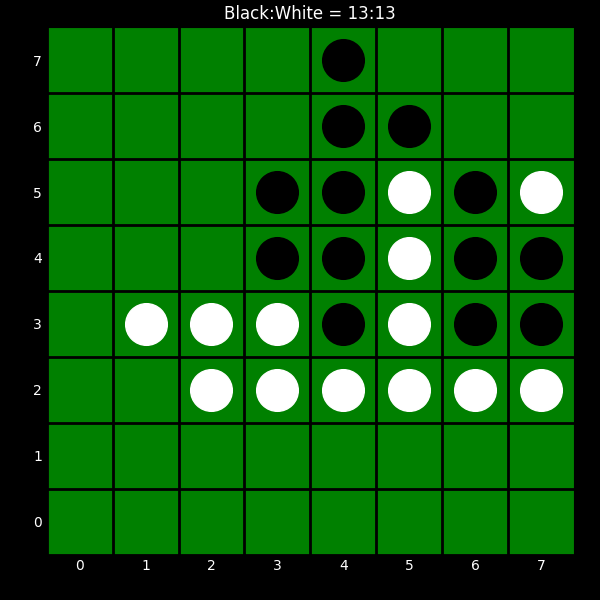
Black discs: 13
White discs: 13